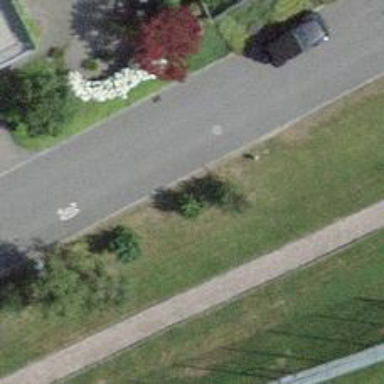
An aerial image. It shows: Hedge barrier.